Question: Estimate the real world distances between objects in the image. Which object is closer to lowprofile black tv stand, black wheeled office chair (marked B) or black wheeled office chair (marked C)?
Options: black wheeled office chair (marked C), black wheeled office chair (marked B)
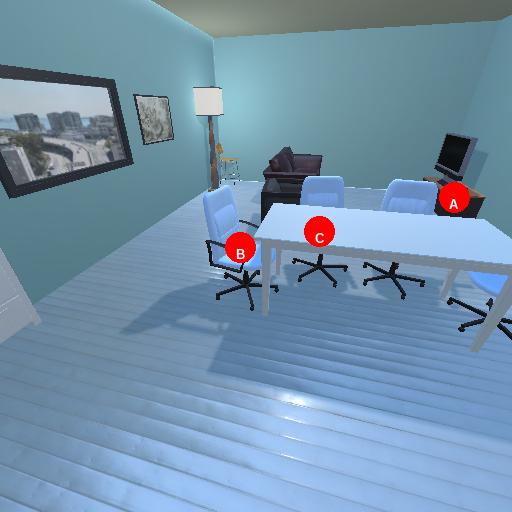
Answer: black wheeled office chair (marked C)